Current action and preconditions to check: path_clear

Your task: For each precondition in the list above, predict whether it will hold at this action.

Consider the current scene as observed from the mobile robot's camera, and analyze the predicted future states of all dynamic agents (e.g., people, animals, vehicles, or any moving entities) within the NEXT SECOND.

IMPORTANT: Only answer "very likely" if you are absolutely certain—based on strong, clear evidence—that a dynamic agent will violate the precondition in the predicted future state. Do NOT answer "very likely" for unlikely, ambiguous, or low-probability risks.

Ask yourself for each precondition: Is there a high probability, with clear and convincing evidence, that the predicted future states of any dynamic agent will interfere with the predicted future state of the currently executing action within the NEXT SECOND, causing that precondition to fail?

Assess the risk level based on these predictions. Use "likely" or "very likely" if motions create a clear risk of interference.

Use "neutral" or "improbable" if agents are nearby but their predicted paths are clearly diverging or non-conflicting.

Failure Risk Categories: "very improbable", "improbable", "neutral", "likely", "very likely"

Answer Format: Output ONLY the probability_of_failure value from these categories: "very improbable", "improbable", "neutral", "likely", "very likely"

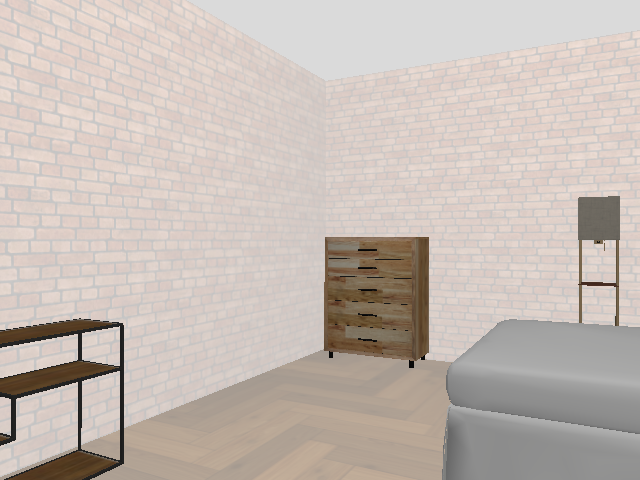

Answer: very improbable